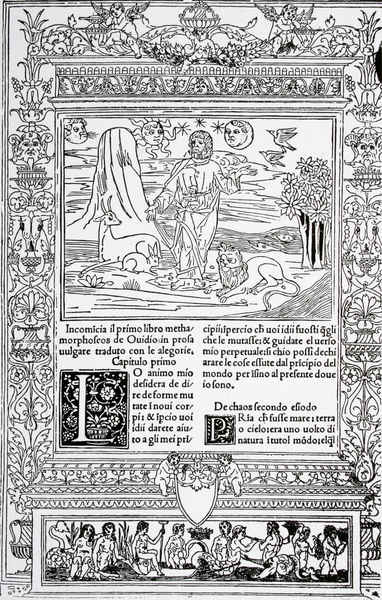
Titel: Metamorphosen des Ovid. Die Erschaffung der Welt
Künstler: (Anonym) Venezianisch
Standort: München:
Institution: Bayerische Staatsbibliothek
Schlagwörter: baum, berg, blätter, gott, himmel, mann, meer, vogel, wasser, weiß, wolken, bäume, fluss, frauen, menschen, see, teich, blumen, frau, grau, männer, schwarz, szene, zeichnung, tier, tiere, wolke, ornament, bart, bibel, mensch, rahmen, taube, bild, erde, natur, vögel, wind, gewässer, sonne, insel, kelch, reich, kind, pflanze, pflanzen, boot, fliegen, kinder, engel, hase, putto, ranken, holzschnitt, schrift, welle, italien, graphik, jugendstil, symmetrie, inschrift, ornamente, verzierung, tuer, strauss, paradies, mond, buch, religion, stern, kanu, tauben, druck, gestirne, schnitt, sterne, initialen, radierung, stich, seite, illustration, schwarzweiß, text, buchstabe, buchstaben, initiale, allegorie, frieden, gestalten, buchdruck, buchseite, reihung, fries, wappen, schnörkel, initialien, hirsch, reh, christus, jesus, altes testament, gedicht, heiliger, löwe, emblem, putten, verzeirung, miniatur, putti, ziege, genesis, letter, lettern, kapitel, ras, kasette, dämonen, groteske, bildchen, latein, italienisch, initial, firmament, noah, buchillustration, floß, ovid, blum, ornamnete, vignetten, kleinteilig, bildwerk, erschaffung, stundenbuch, metamorphosen, planeten, sonne und mond, flos, l, illustratiion, schriftwerk, renaiissance, erschaffung der erde, erster tag, smond